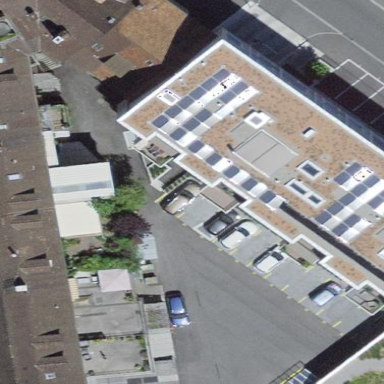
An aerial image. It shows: Office building.